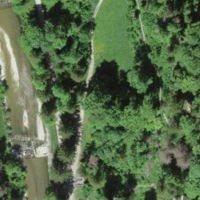
EUNIS habitat code: 44
Species observed at this site:
Ajuga reptans